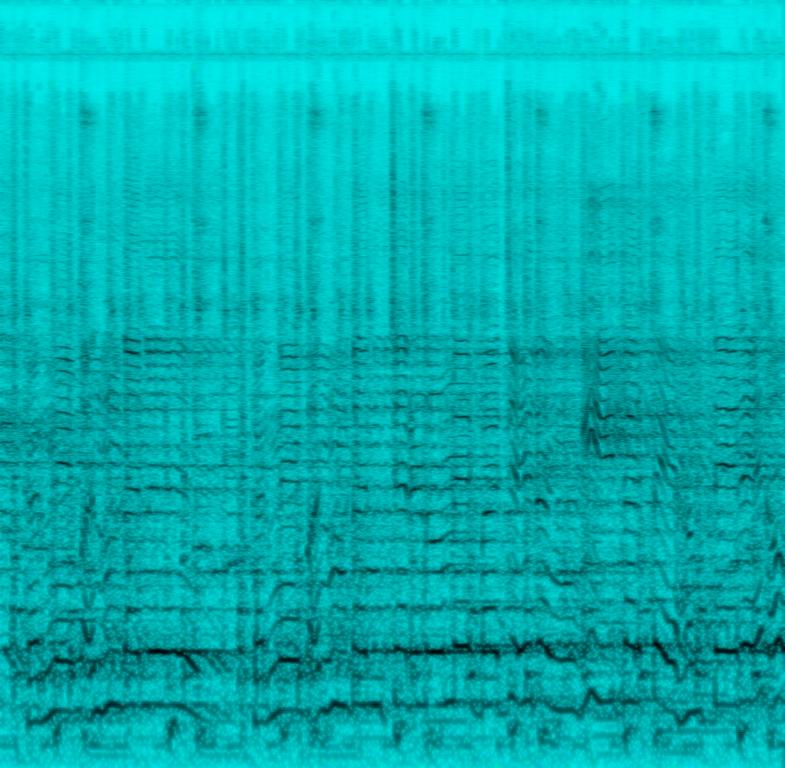
The low quality recording features a traditional song that consists of a passionate male vocal singing over breathy flute melody, shimmering tambourine, claps, wooden percussion and strings melody. It sounds passionate and emotional.